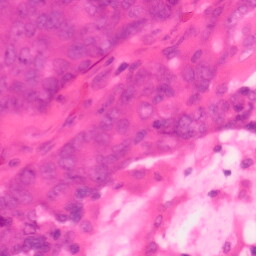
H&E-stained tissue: Colon